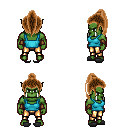
a pixel art fantasy rpg character, male body template, orc, green skin, teal pirate shirt, gold greaves, brown long topknot hairstyle, leather bracers, gray slippers, four views (front, back, left, right), 2x2 character sprite sheet, small pixel art, hard edges, no anti-aliasing